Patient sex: M
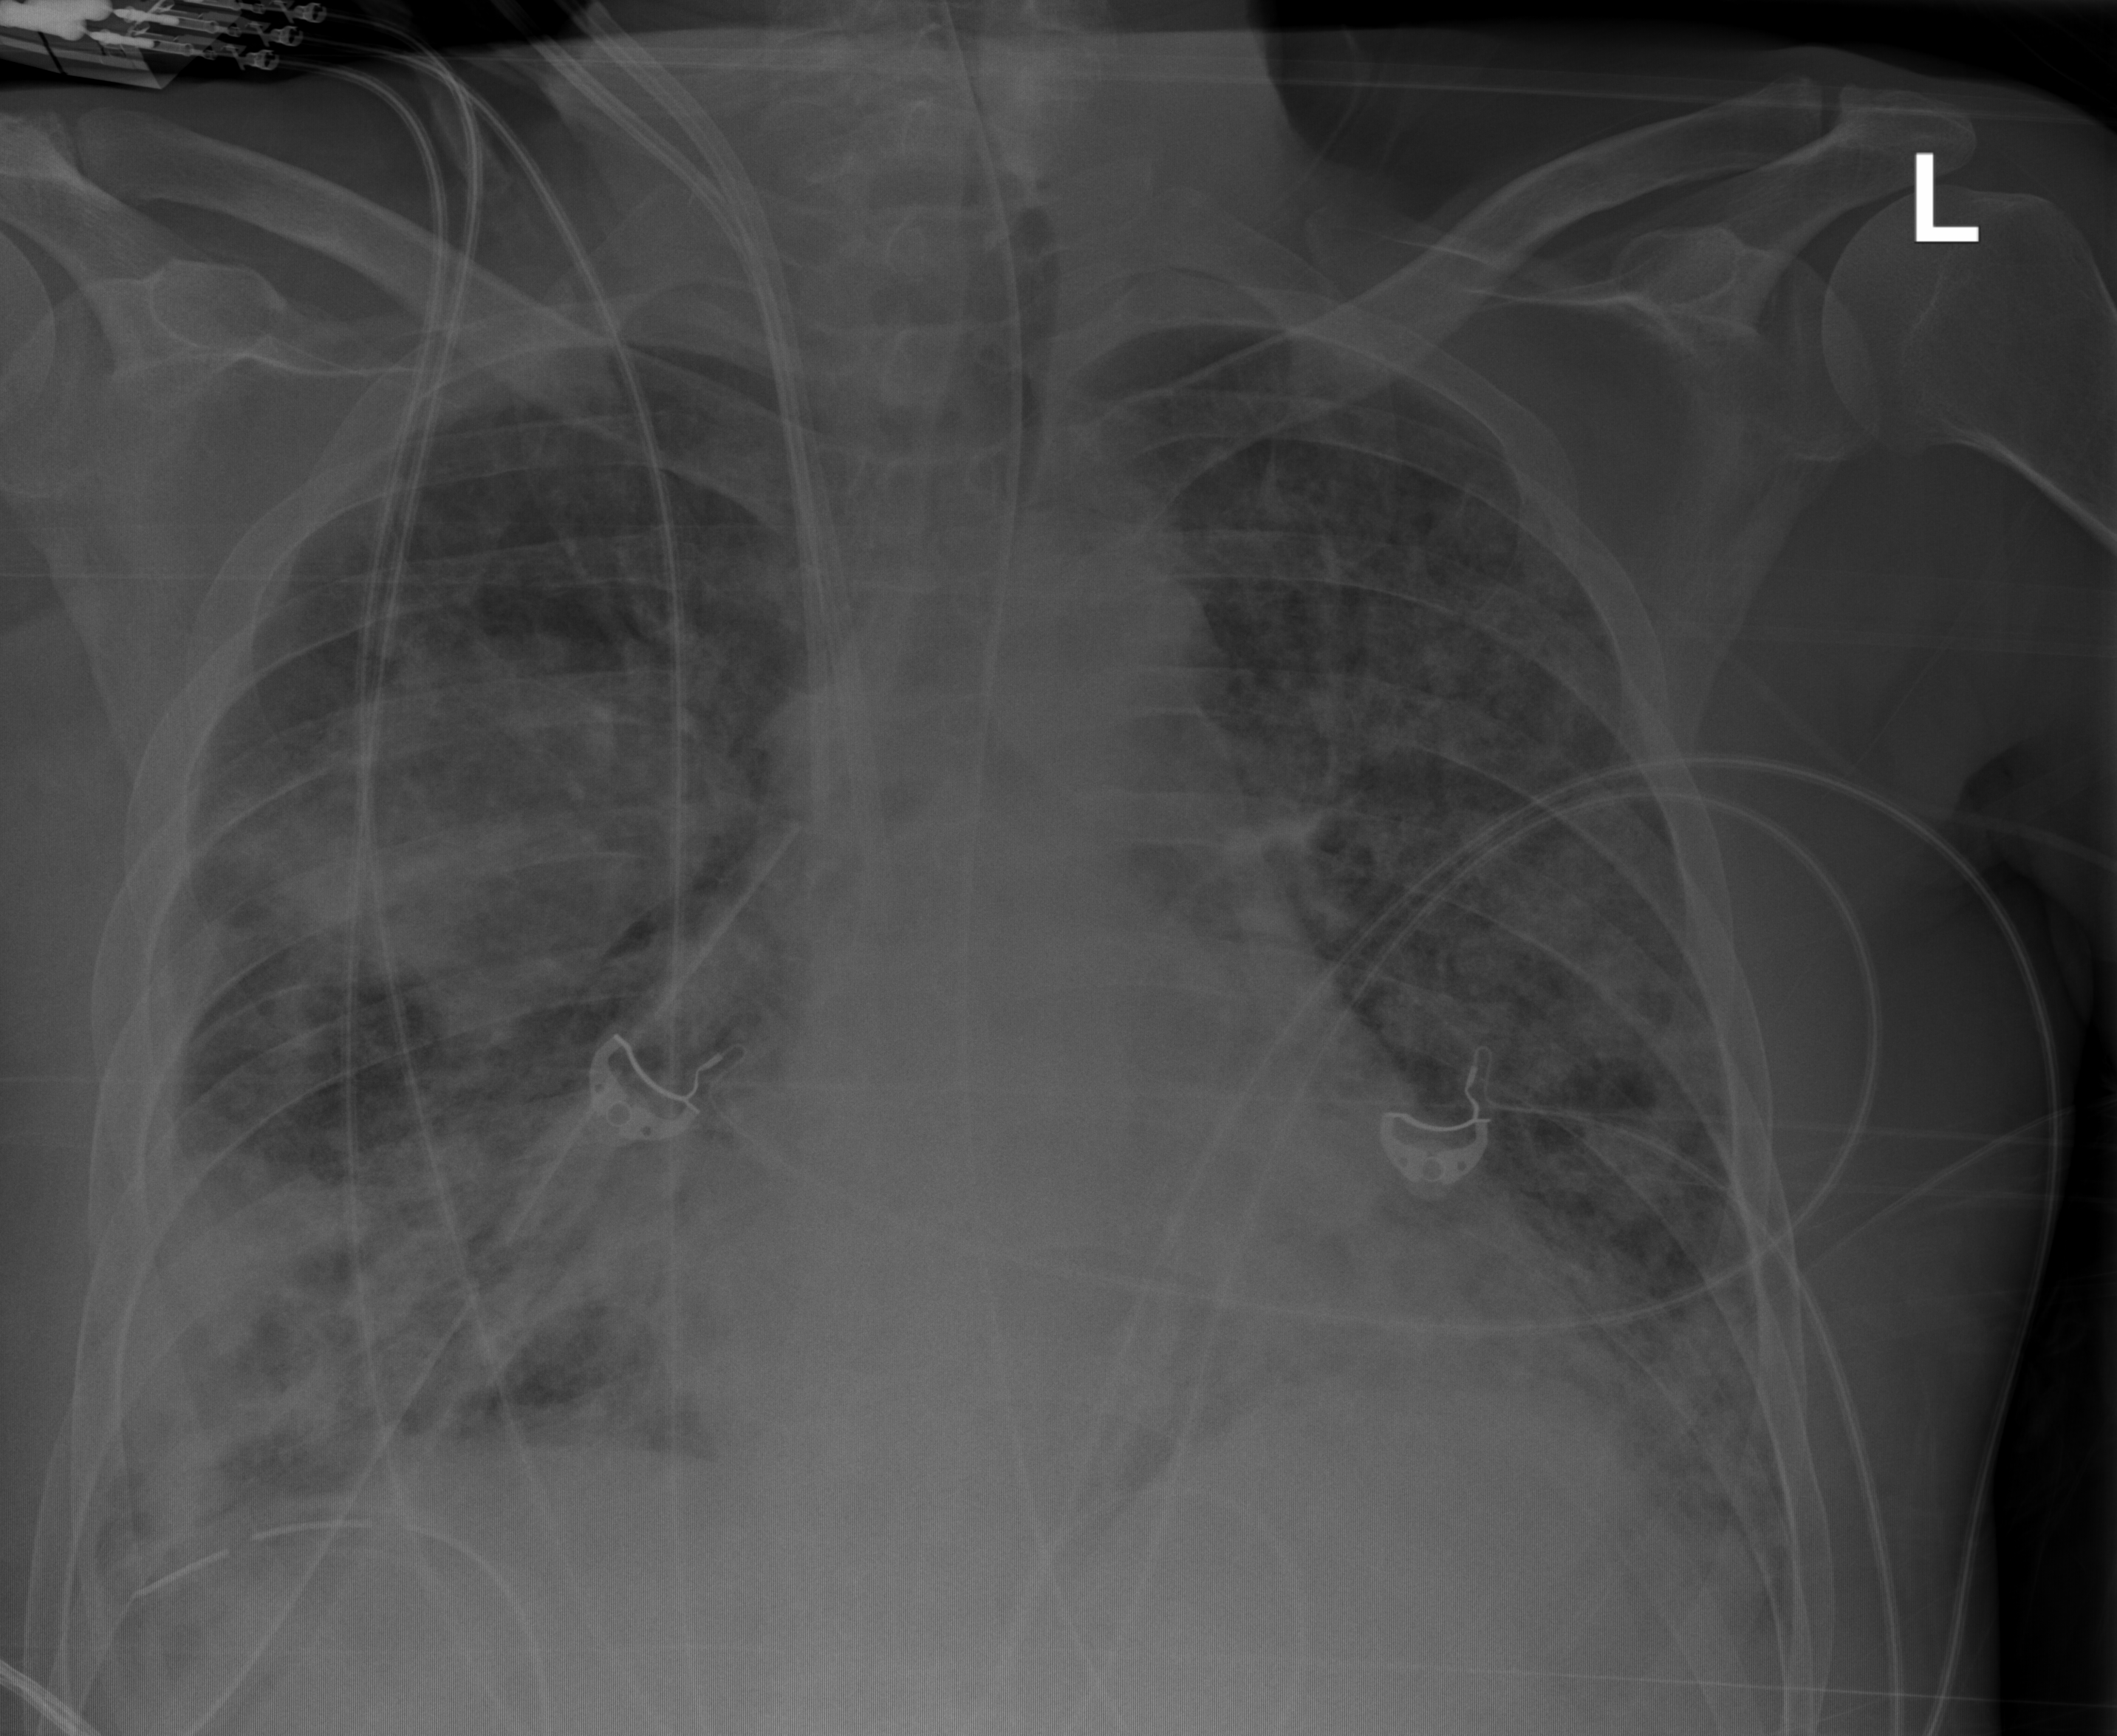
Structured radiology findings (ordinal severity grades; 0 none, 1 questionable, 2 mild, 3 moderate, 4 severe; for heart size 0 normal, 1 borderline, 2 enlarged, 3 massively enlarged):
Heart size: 0
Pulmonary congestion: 2
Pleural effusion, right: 3
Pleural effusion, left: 2
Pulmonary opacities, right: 3
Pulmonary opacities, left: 3
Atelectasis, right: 3
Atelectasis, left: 3